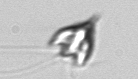
Label: Pyramimonas_longicauda